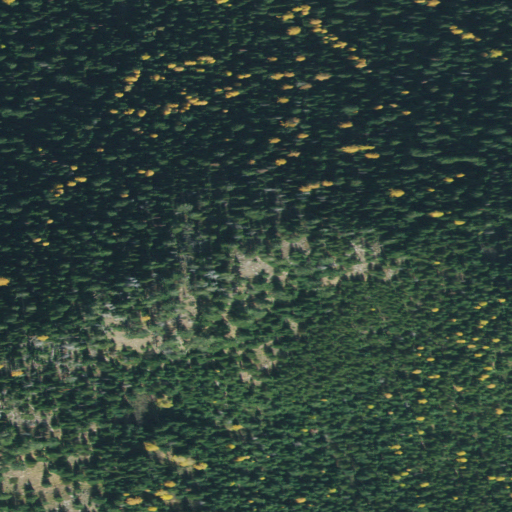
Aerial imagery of mountain in Idaho named Twentymile Peak containing only evergreen forest